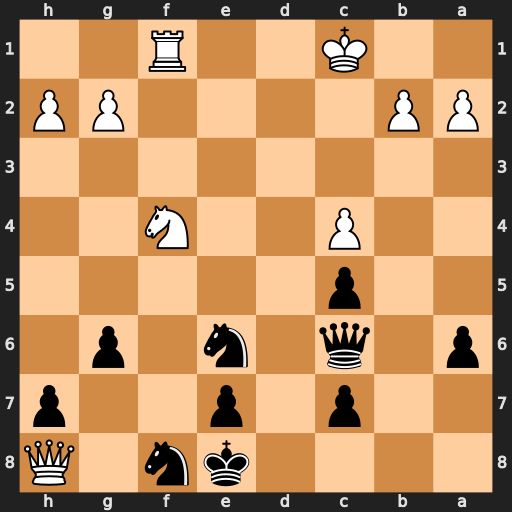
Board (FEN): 4kn1Q/2p1p2p/p1q1n1p1/2p5/2P2N2/8/PP4PP/2K2R2
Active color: b
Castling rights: -
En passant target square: -
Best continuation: Qe4 Nxe6 Qxc4+ Kd2 Qxf1